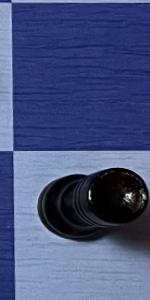
Label: Rook_Black